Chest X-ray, PA view. Patient: 52 years old, sex M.
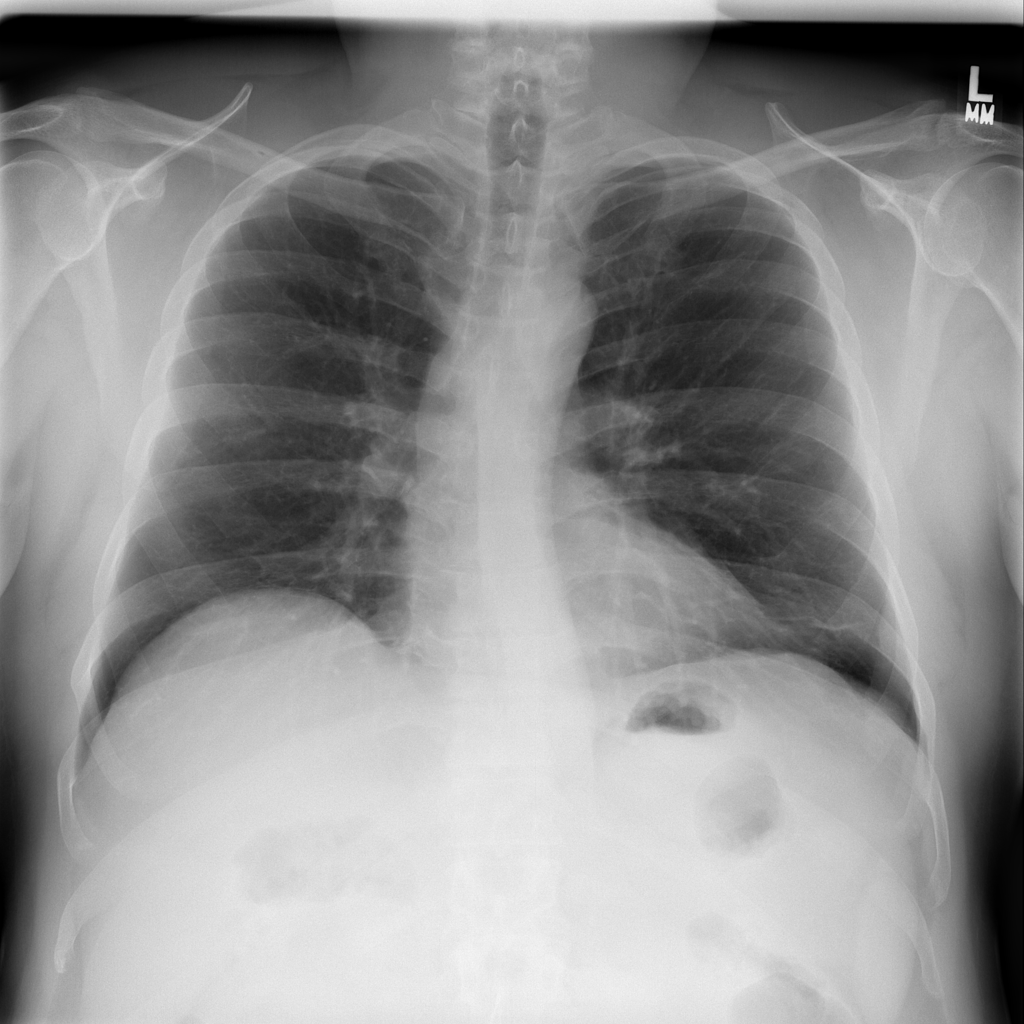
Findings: Atelectasis